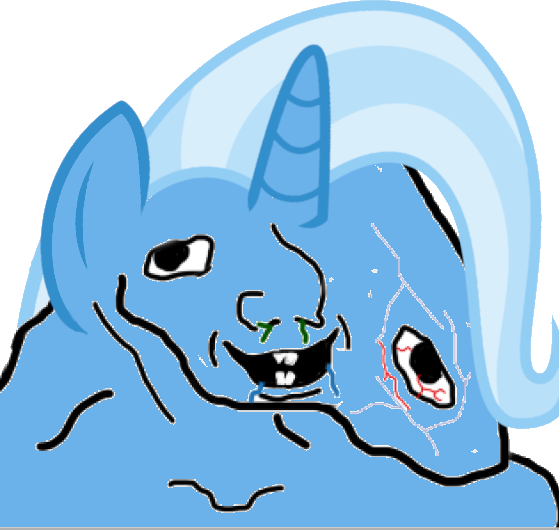
Label: 5_Brainlet